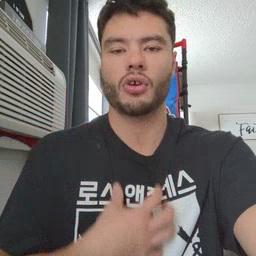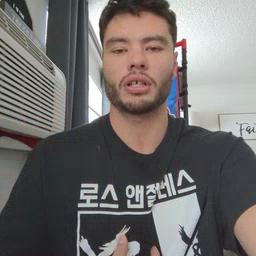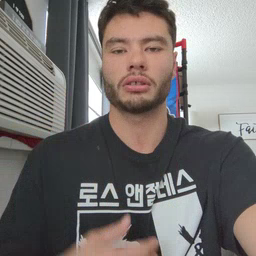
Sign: hungry